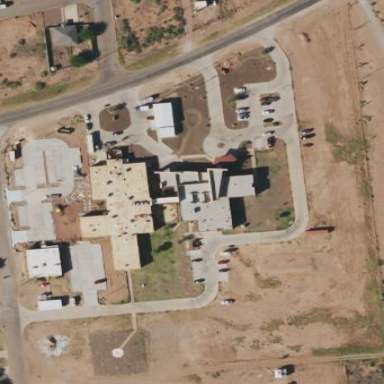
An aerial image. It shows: Hospital providing healthcare services.